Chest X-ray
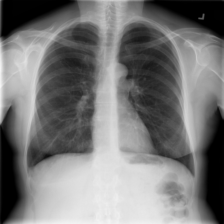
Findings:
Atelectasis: negative
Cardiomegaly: negative
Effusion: negative
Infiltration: negative
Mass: negative
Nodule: negative
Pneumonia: negative
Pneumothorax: negative
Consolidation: negative
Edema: negative
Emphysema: negative
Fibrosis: negative
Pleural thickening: negative
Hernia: negative